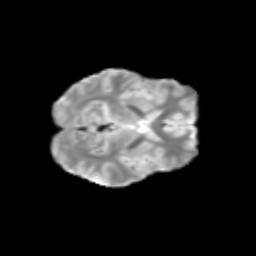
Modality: T2w
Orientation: axial
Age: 12
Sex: female
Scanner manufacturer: siemens
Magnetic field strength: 3 T
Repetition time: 3.8 s
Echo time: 0.07 s